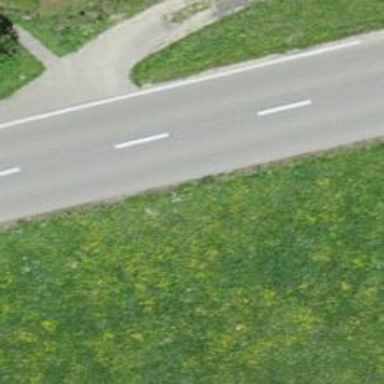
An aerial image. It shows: Tertiary road with asphalt surface and lane markings.